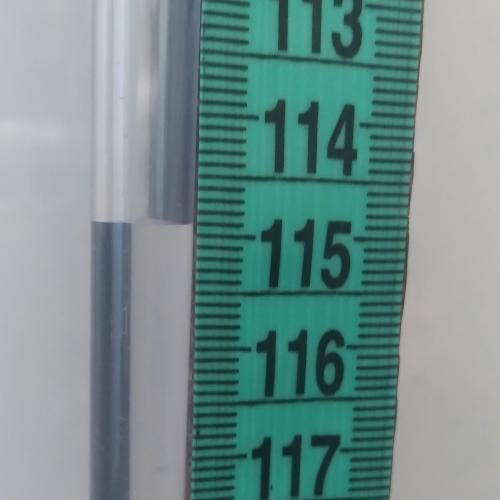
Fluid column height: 114.9 cm